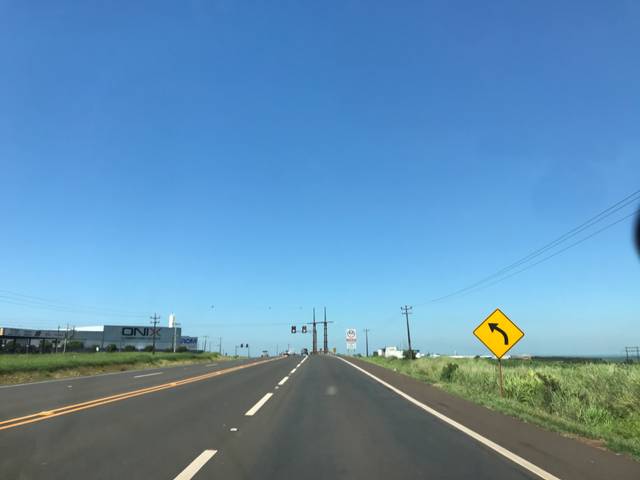
Region: Brazil
Coordinates: -23.506, -51.698